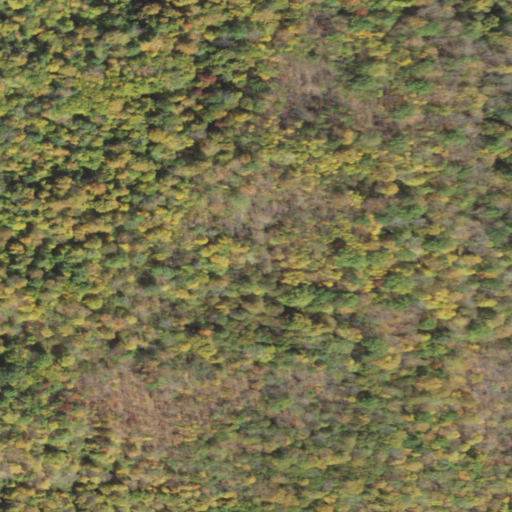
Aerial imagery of mountain in Pennsylvania named Church Hill containing deciduous forest and mixed forest